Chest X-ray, AP view. Patient: 25 years old, sex M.
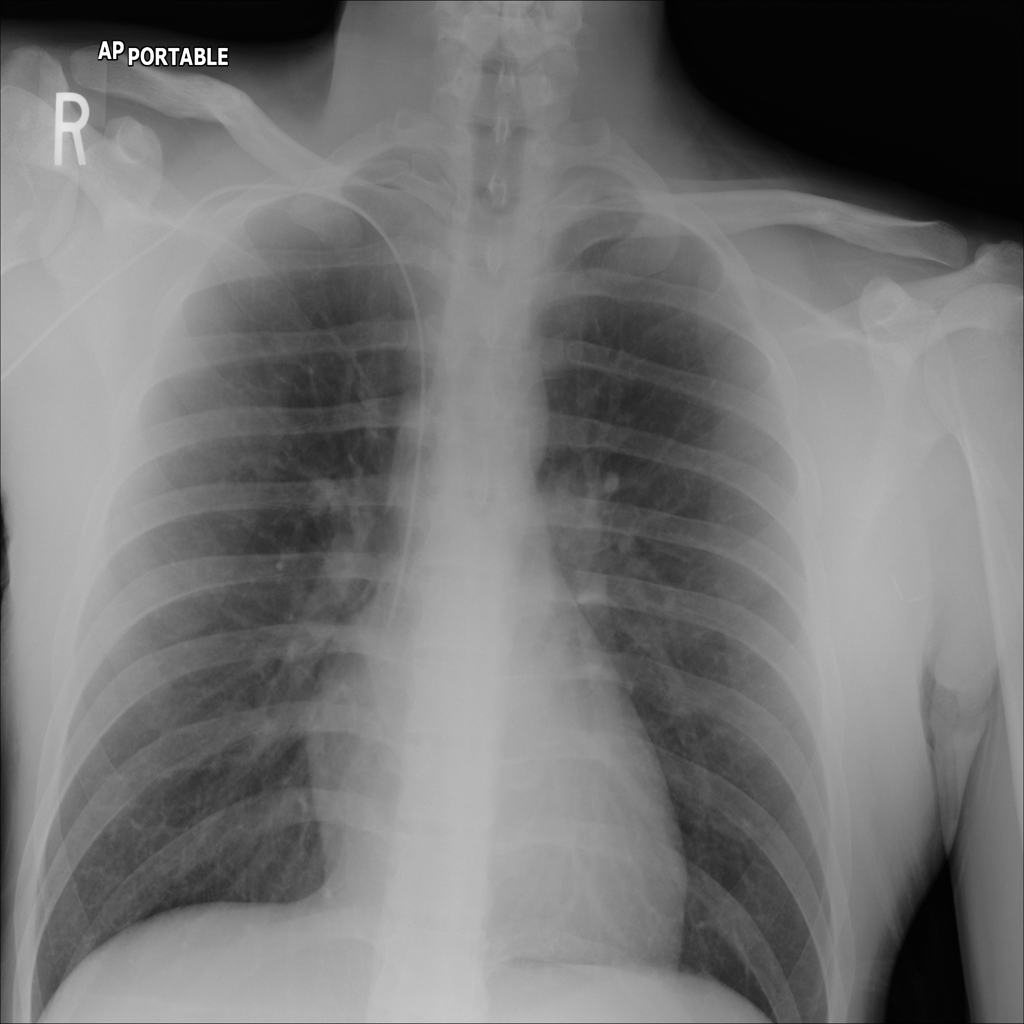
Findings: No Finding